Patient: sex M, age 66
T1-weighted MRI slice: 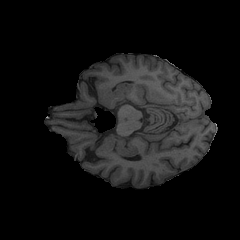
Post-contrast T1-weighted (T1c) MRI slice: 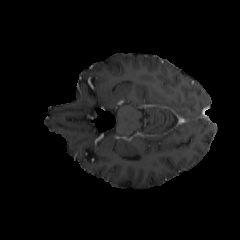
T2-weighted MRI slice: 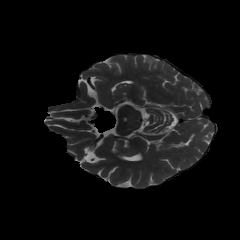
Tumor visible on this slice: no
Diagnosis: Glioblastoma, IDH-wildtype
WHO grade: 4